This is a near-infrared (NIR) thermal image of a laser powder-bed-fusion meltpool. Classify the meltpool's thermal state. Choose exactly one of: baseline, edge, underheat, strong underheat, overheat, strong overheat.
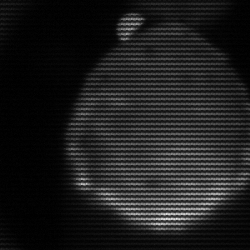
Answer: edge